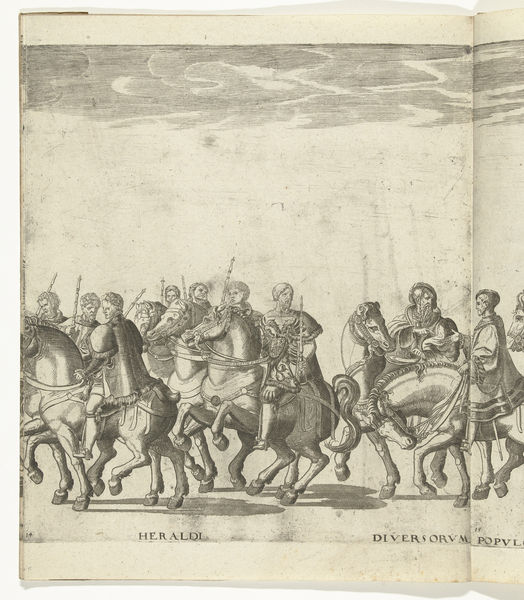
Titel: Herauten, plaat 14
Künstler: Nicolaas Hogenberg
Standort: Amsterdam
Institution: Rijksmuseum
Schlagwörter: crowd, fight, men, military, people, robes, soldier, soldiers, sword, white, black, gray, grey, group, hair, yellow, print, sheet, clouds, horses, man, roman, sky, armor, armour, drawing, paper, black and white, army, hats, battle, faces, movement, procession, cape, engraving, legs, war, horse, reins, warrior, book, riding, tale, shadows, hooves, tan, page, staff, lances, spears, latin, text, noses, mane, heer, pferd, romans, riders, spear, sticks, horsemen, ride, knights, warriors, saddle, weapons, reiter, caption, arched, papaer, nostrils, charge, cavalry, tails, harness, saddles, staffs, pikes, halters, herald, manes, necks, cluster, rearing, heraldi, steeds, pagebook, mains, heraldl, atmoshpere